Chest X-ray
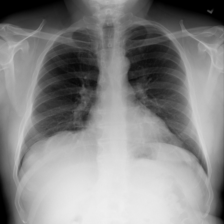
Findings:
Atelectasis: negative
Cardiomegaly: negative
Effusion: negative
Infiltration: negative
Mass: negative
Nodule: negative
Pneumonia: negative
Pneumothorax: negative
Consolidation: negative
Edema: negative
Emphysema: negative
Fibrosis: negative
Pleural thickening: negative
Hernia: negative